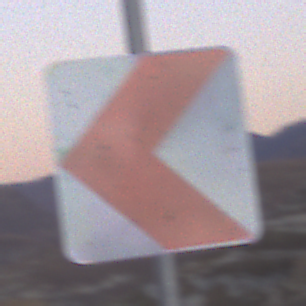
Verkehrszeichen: RichtungstafelnInKurvenKleinRechts
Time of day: Dusk
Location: Outdoor (Nature)
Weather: Clear
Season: NotSpecified
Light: Natural